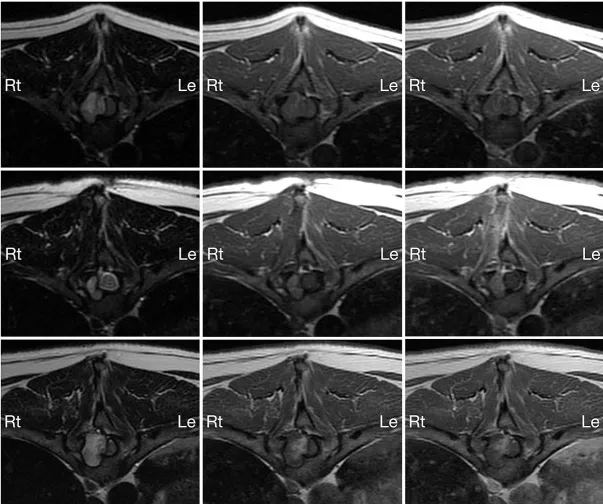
Transverse T2-weighted (left column) and pre- (middle column) and post-contrast T1W (right column) MRI images of a dog with extradural spinal epidermoid cyst; pre-operative (top row) and 2-month (middle row) or 28-month post-operative (bottom row) at the level of T10 vertebral body. The volume of the mass was reduced 2-month after surgery (middle column), but regrowth is observed 28 months post-surgery with progressive bone resorption and spinal cord compression (bottom row).
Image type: radiology (mri)